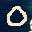
Label: 0